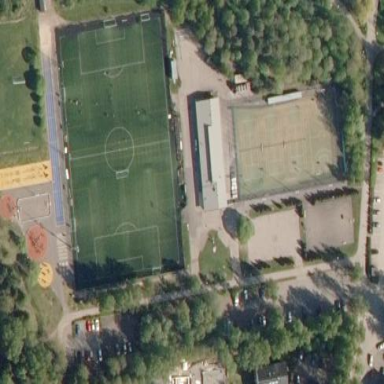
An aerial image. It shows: Artificial turf soccer pitch for leisure land.